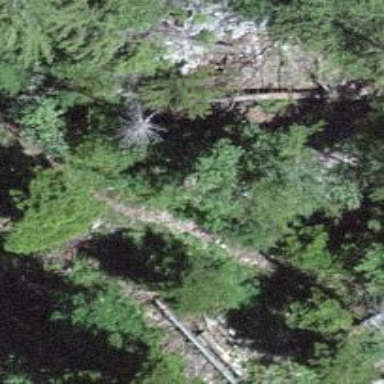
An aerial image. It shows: Ground path with excellent trail visibility.